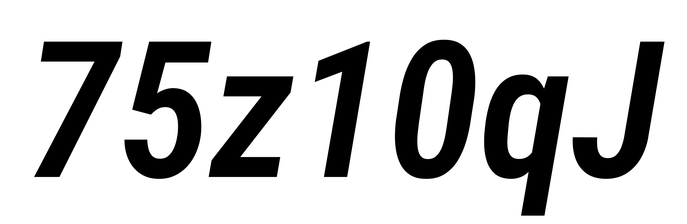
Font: Roboto-Italic_Condensed_SemiBold_Italic